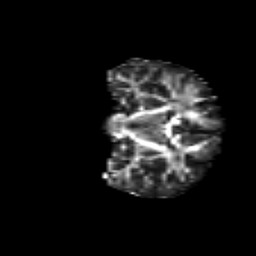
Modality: FA
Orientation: coronal
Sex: female
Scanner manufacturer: siemens
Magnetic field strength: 3 T
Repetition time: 5 s
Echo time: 0.071 s